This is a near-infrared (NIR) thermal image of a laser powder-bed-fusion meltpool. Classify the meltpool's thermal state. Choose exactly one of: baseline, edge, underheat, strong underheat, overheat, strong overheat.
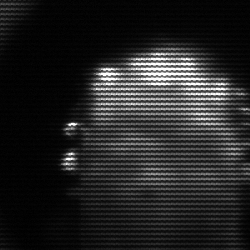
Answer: baseline